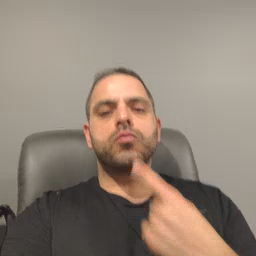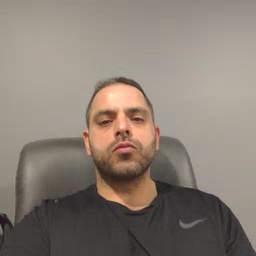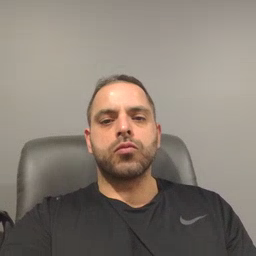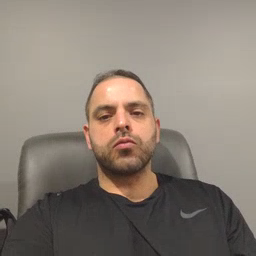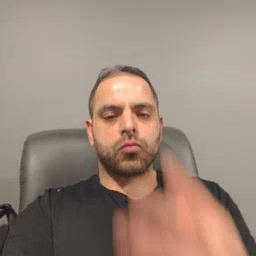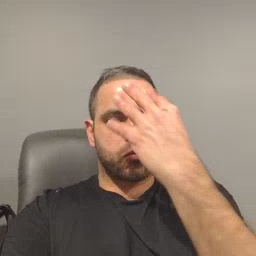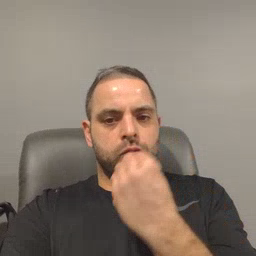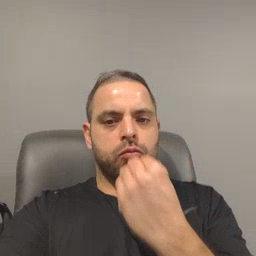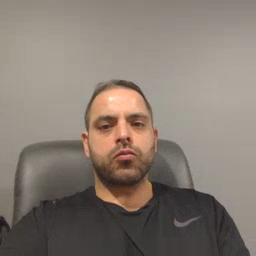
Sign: sleepy